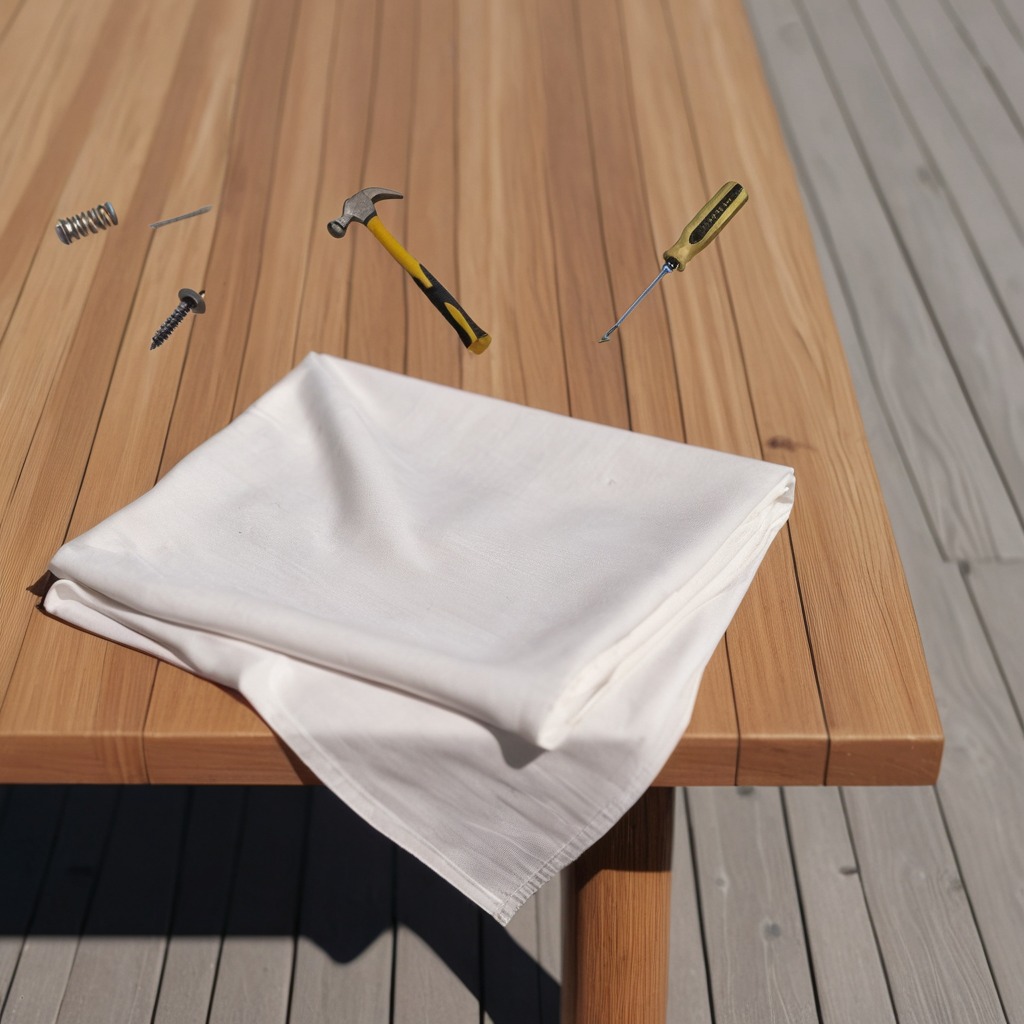
A metal machine screw, a hammer, an iron nail, a coiled metal spring, and a screwdriver are lying on a wooden table in an outdoor workshop during daytime bright natural light soft shadows worn but beneath the cloth.